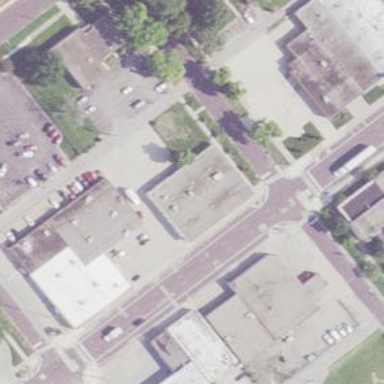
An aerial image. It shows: Commercial building.